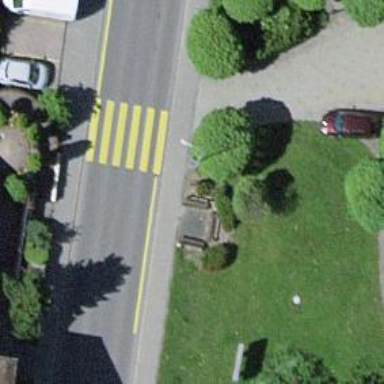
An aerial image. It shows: Brown bench.